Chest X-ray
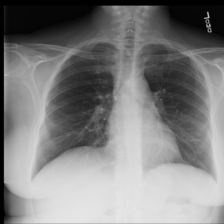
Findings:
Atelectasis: negative
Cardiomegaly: negative
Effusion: negative
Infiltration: negative
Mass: negative
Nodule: negative
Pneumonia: negative
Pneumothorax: negative
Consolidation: negative
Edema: negative
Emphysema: negative
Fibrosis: negative
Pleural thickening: negative
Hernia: negative